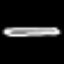
Label: pencil